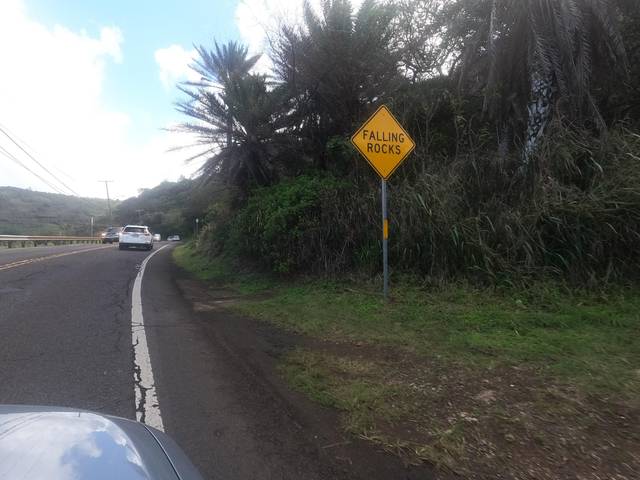
Region: United States
Coordinates: 21.638, -158.066